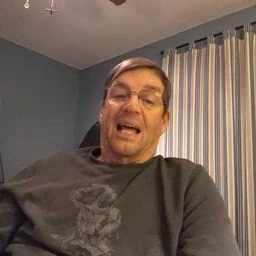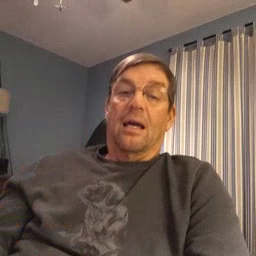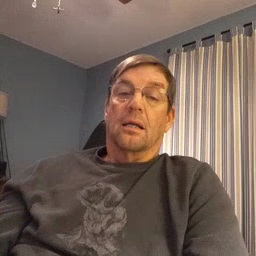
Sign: beside